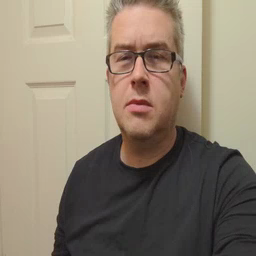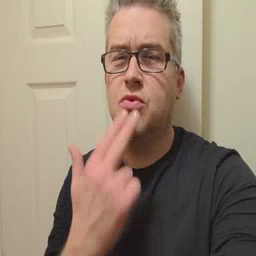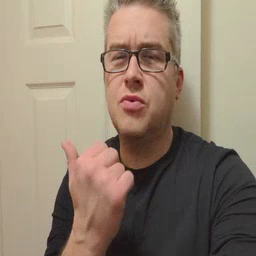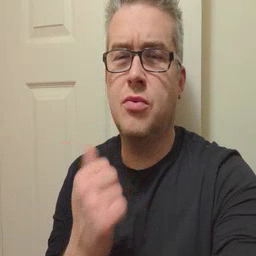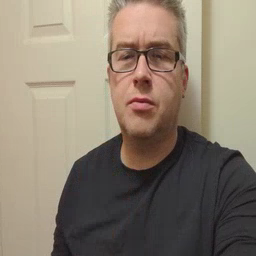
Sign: cute